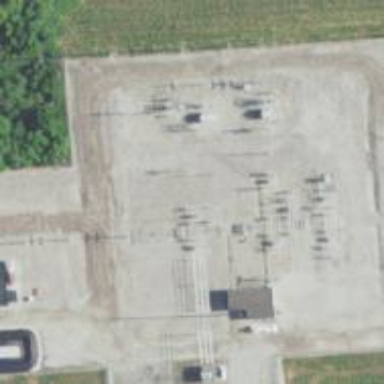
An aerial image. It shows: Switch used for power control.